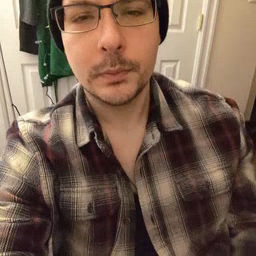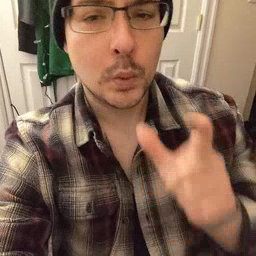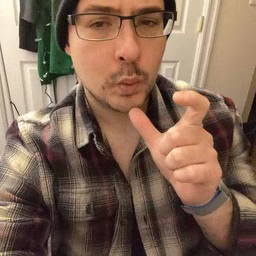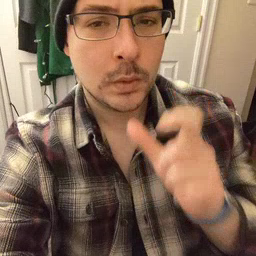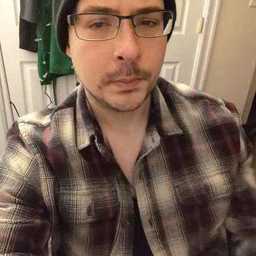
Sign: who